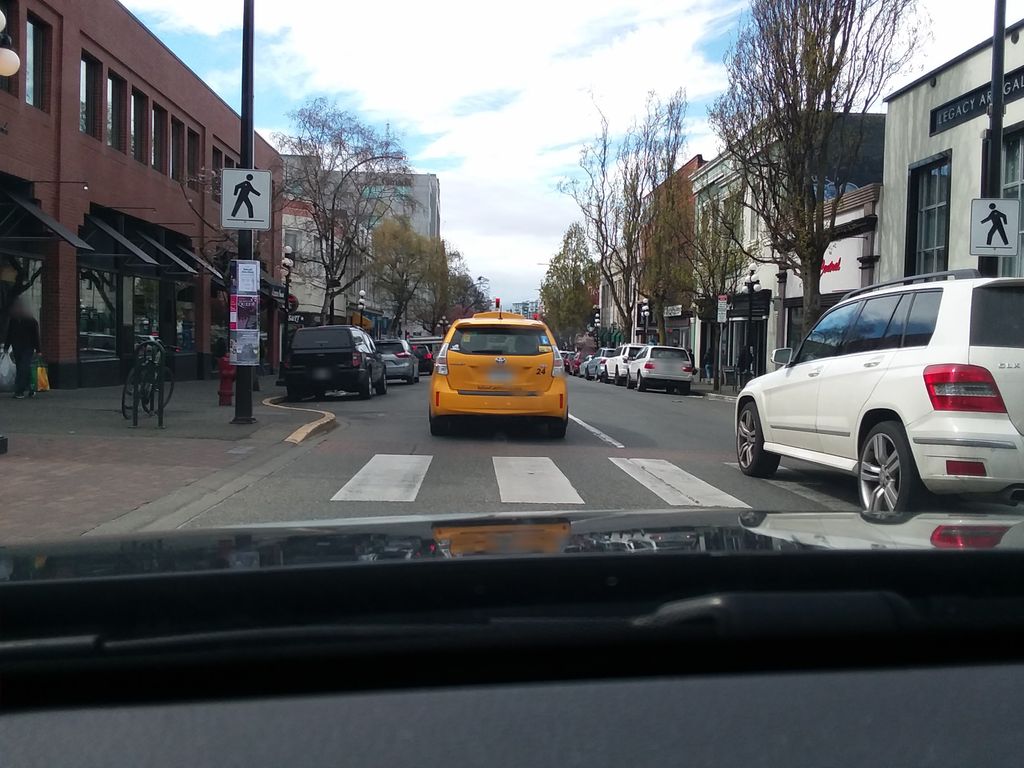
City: victoria